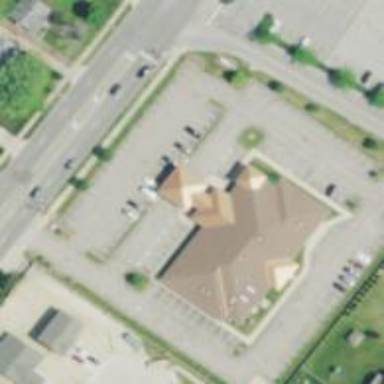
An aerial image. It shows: Clinic building.